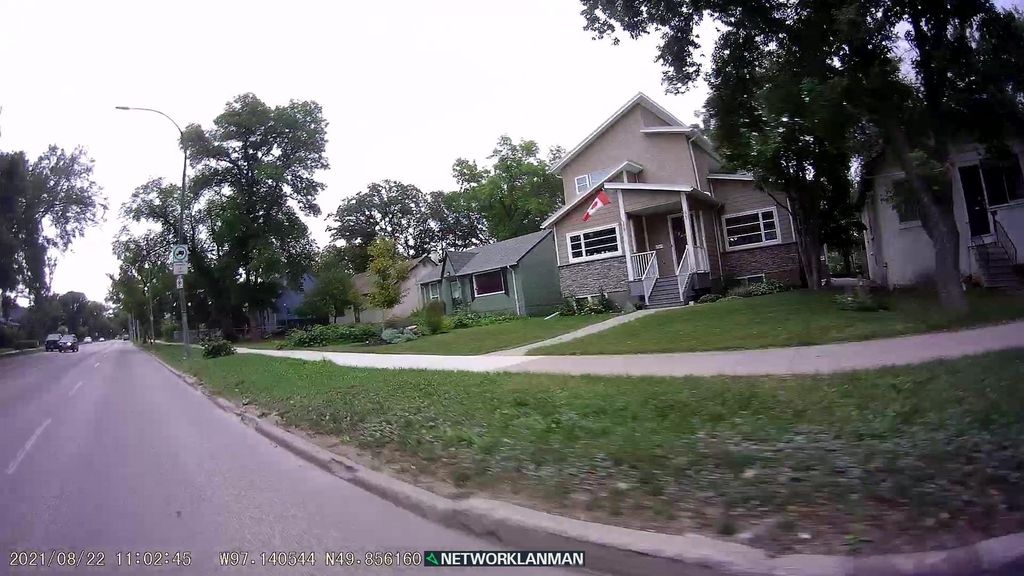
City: winnipeg